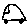
Label: car